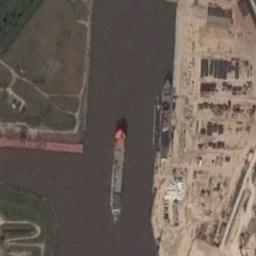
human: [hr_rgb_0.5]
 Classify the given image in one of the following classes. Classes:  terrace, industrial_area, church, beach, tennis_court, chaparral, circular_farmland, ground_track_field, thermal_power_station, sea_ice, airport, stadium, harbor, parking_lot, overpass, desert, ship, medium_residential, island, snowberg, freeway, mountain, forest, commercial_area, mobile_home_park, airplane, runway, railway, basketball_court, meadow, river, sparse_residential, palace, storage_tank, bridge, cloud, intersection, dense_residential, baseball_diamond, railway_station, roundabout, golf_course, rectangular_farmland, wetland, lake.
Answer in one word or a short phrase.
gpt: ship